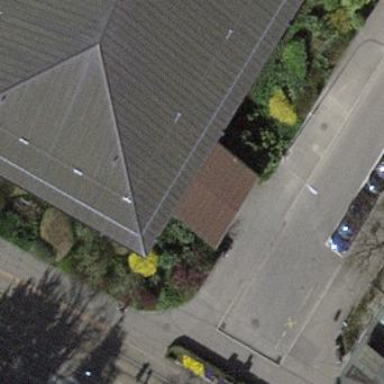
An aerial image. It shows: View of roof of building.